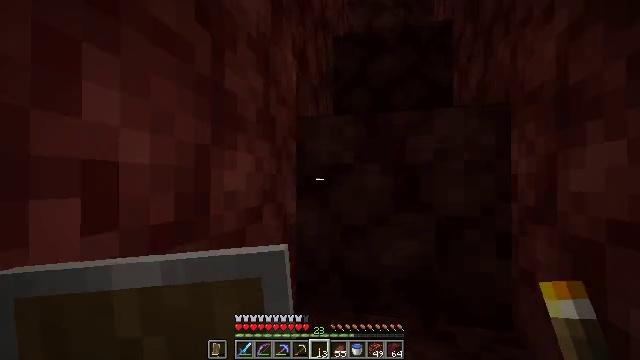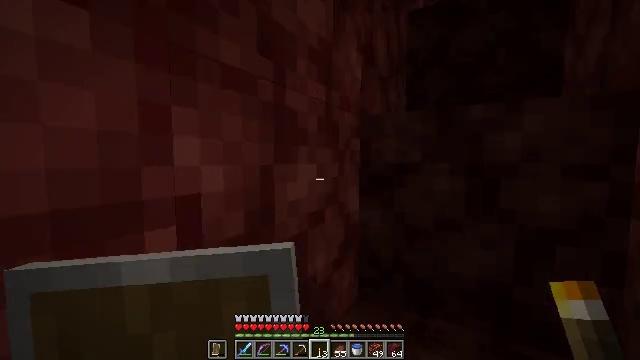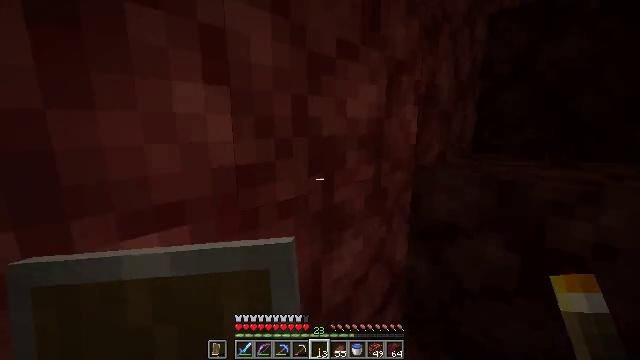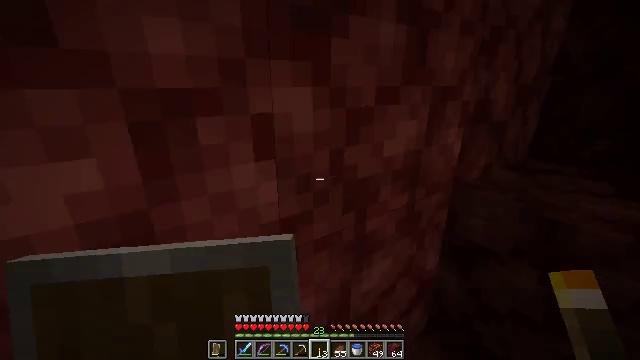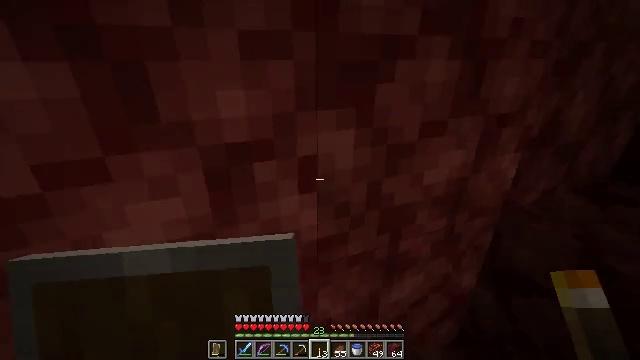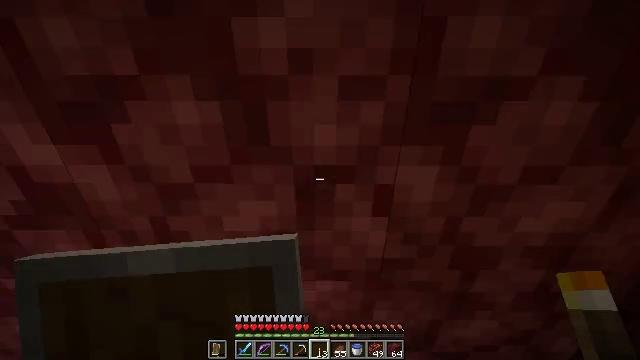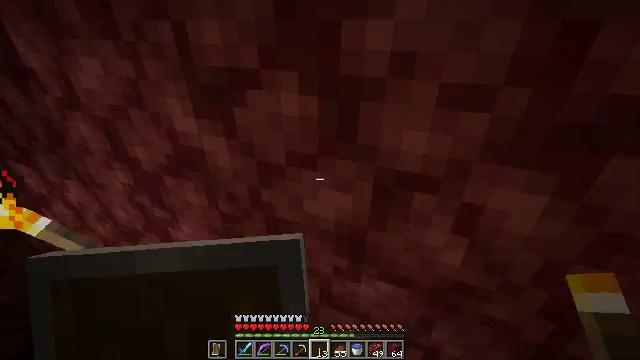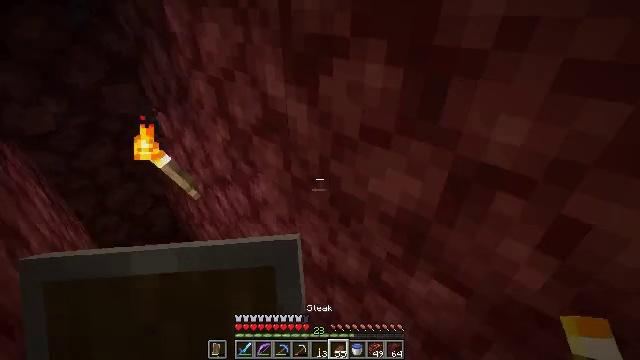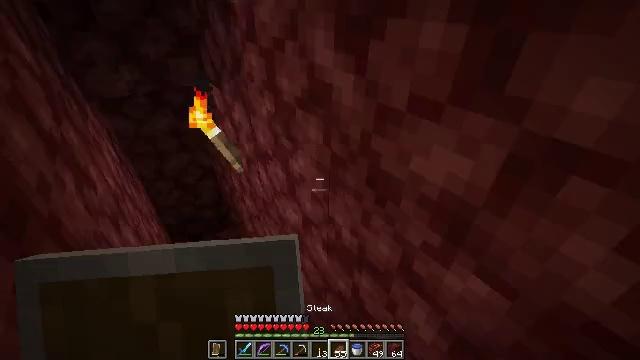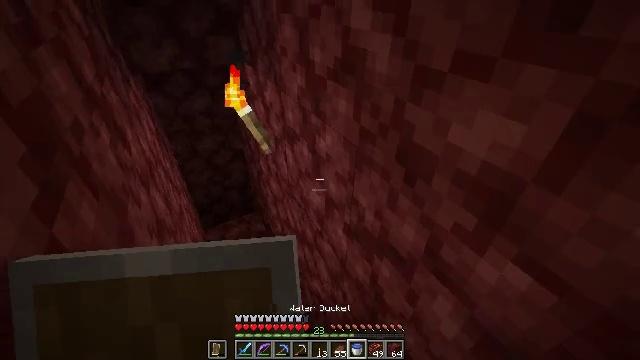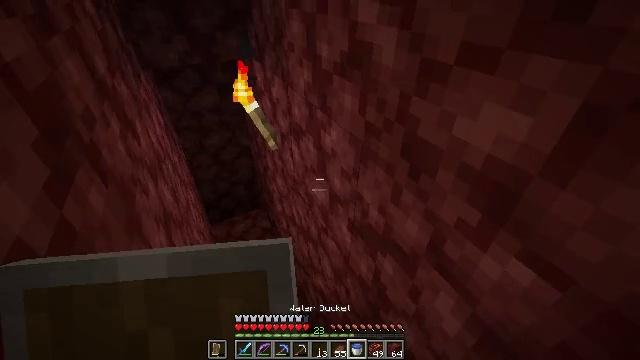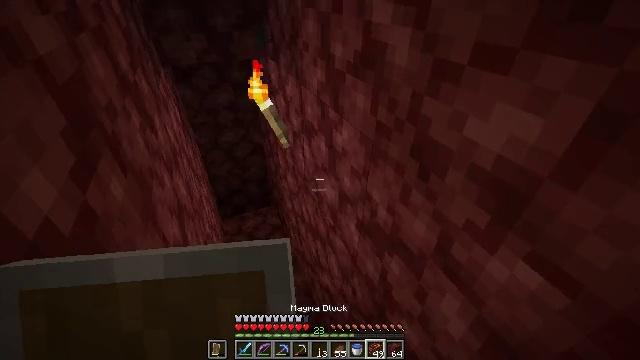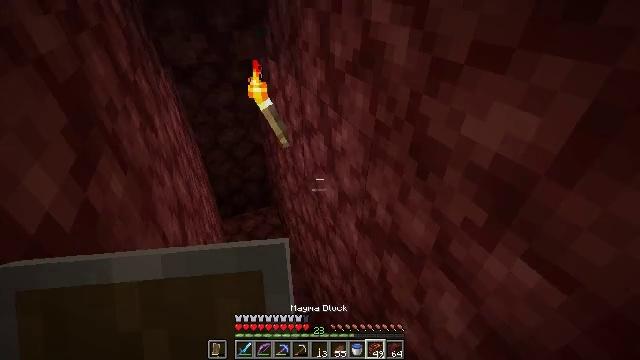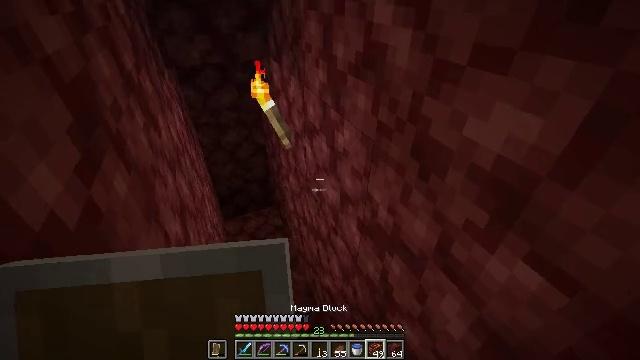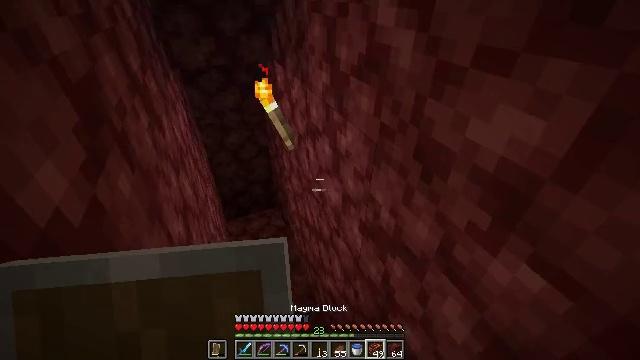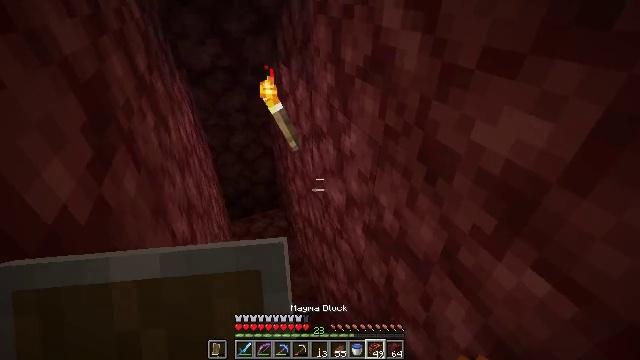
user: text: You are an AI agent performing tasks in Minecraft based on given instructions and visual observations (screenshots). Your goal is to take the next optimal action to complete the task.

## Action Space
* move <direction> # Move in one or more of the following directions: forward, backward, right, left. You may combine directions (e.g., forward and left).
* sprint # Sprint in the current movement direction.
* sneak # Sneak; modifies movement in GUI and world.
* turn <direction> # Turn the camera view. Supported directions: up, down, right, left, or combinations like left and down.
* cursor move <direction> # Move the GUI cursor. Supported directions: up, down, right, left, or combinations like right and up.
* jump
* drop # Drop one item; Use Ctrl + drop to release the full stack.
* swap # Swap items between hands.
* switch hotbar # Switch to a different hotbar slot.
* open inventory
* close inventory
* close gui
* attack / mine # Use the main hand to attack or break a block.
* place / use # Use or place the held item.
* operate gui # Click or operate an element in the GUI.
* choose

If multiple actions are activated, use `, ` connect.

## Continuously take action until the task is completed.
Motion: motion action
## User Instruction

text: Take down the wall torch for reuse.
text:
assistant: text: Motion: move forward and move right, turn left and down, jump
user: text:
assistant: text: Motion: move forward and move right, turn left and down, jump
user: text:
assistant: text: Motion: move forward and move right, turn left and down, jump
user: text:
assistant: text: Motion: move right, turn left and down, jump
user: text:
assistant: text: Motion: turn left and down
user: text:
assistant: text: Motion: turn left and down
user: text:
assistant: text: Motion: turn left and down
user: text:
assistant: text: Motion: turn left and down
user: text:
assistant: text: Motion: turn left
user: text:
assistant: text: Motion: turn left
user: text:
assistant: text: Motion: turn left
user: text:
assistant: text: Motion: no_op
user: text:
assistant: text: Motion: no_op
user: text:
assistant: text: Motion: no_op
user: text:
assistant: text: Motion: turn left
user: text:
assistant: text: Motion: turn left
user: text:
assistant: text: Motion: turn left
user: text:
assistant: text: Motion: turn left
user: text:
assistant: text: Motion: turn left
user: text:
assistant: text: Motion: no_op
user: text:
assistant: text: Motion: turn left
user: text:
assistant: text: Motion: move forward, turn left
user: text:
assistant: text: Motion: move forward, turn left and down
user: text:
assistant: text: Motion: move forward
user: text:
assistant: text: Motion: no_op
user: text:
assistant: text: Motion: no_op
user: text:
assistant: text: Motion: turn left
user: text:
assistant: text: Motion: turn right and up
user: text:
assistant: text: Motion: turn right and up
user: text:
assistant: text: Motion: turn up